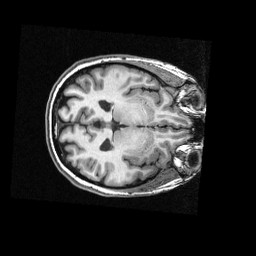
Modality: T1w
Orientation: axial
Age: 35
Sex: female